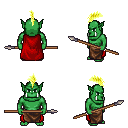
a pixel art fantasy rpg character, male body template, orc, green skin, red cape, robe skirt, gold mohawk hairstyle, spear, four views (front, back, left, right), 2x2 character sprite sheet, small pixel art, hard edges, no anti-aliasing